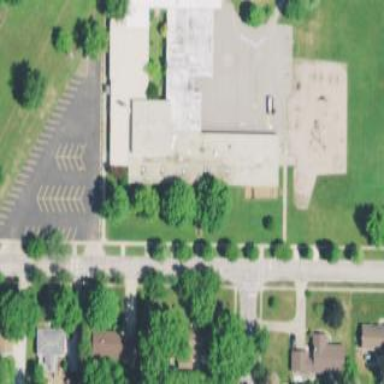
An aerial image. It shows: School building.